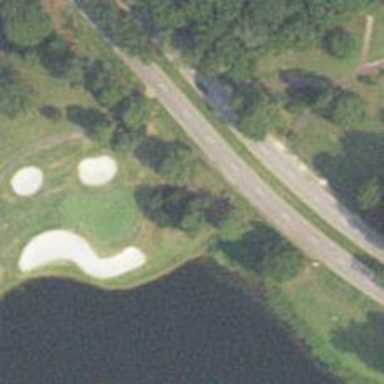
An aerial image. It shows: Path designated for golf carts.